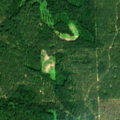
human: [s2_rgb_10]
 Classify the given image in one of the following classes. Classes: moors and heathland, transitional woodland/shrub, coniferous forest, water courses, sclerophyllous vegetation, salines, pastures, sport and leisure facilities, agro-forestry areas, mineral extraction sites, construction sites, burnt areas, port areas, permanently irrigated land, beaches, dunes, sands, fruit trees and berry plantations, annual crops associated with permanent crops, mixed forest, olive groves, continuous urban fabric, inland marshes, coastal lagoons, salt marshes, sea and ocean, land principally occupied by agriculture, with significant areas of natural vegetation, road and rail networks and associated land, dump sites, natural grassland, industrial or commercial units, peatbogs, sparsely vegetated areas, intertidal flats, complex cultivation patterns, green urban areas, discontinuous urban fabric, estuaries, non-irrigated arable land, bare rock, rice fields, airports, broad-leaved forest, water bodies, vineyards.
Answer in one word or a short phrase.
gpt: coniferous forest, mixed forest